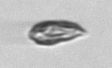
Label: Cryptophyta